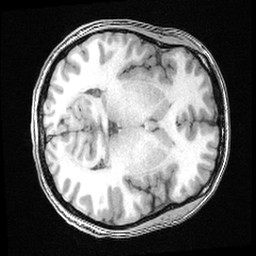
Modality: T1w
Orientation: axial
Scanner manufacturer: ge
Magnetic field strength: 3 T
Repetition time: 0.008572 s
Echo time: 0.003384 s